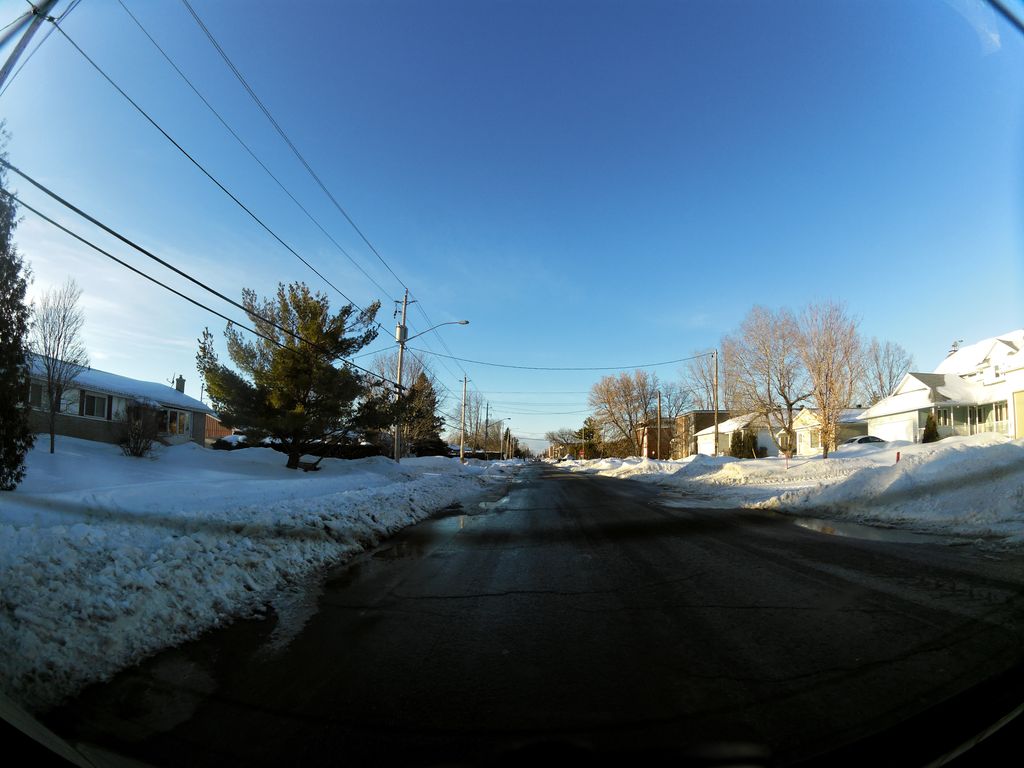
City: ottawa-gatineau